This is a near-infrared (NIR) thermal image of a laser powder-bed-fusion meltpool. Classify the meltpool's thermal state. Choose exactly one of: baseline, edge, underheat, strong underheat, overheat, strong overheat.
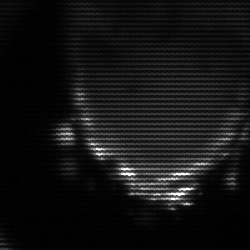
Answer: edge